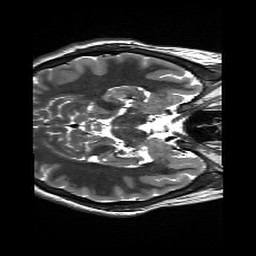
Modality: T2w
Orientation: axial
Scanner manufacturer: siemens
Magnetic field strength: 3 T
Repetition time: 13.52 s
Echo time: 0.088 s